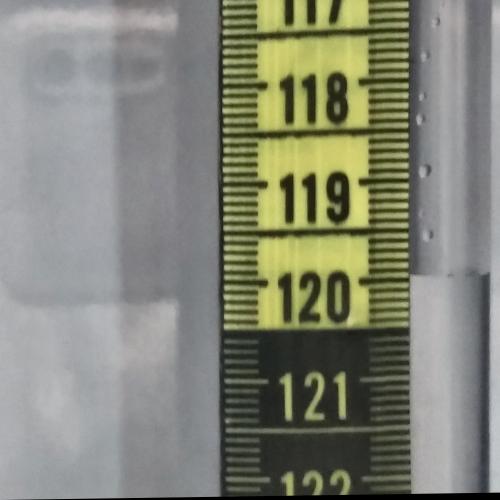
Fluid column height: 119.9 cm